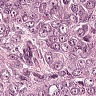
Metastatic tissue present: yes